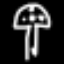
Label: mushroom